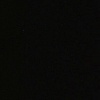
Label: space